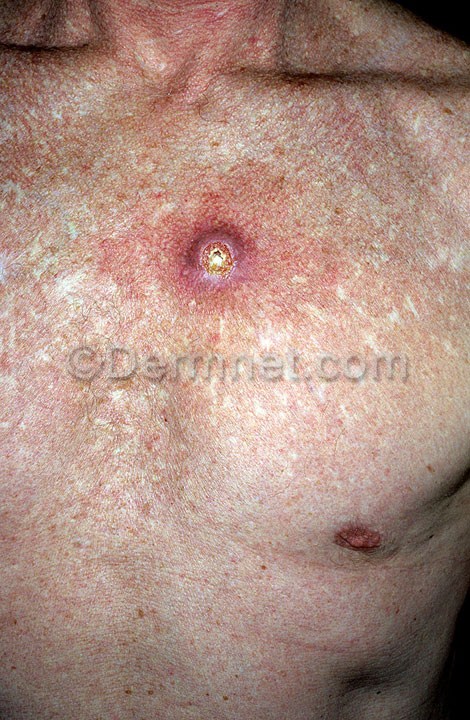
Disease: Actinic Keratosis Basal Cell Carcinoma and other Malignant Lesions